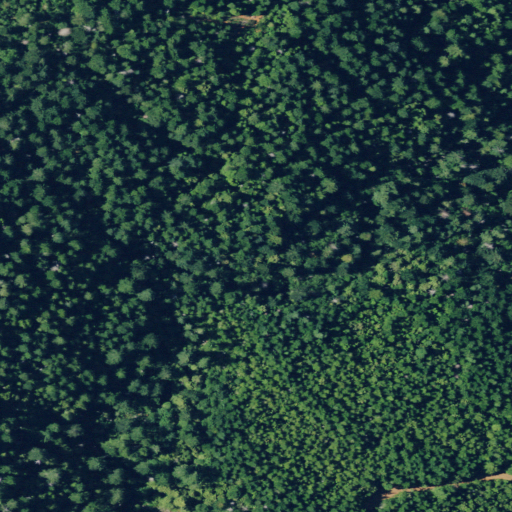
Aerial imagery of valley in California named French Gulch containing evergreen forest and open development